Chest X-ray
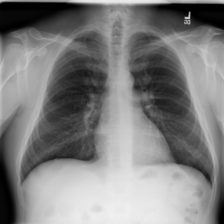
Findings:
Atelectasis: negative
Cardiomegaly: negative
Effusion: negative
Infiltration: negative
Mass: negative
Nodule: negative
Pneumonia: negative
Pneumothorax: negative
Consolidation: negative
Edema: negative
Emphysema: negative
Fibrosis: negative
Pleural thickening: negative
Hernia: negative